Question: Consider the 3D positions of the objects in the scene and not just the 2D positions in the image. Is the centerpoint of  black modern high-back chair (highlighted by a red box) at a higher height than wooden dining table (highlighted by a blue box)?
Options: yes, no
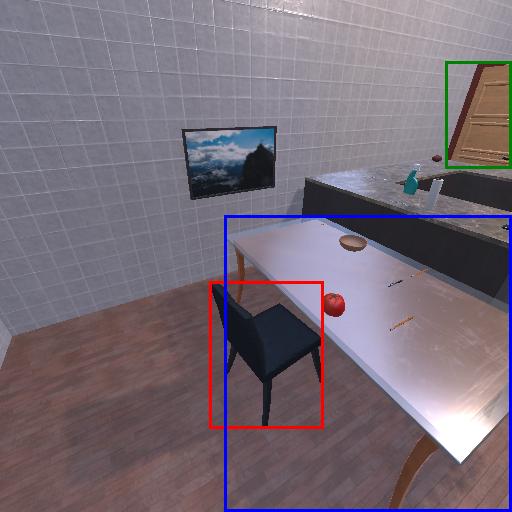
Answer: yes